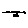
Label: fish